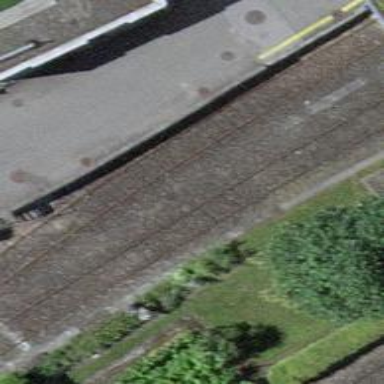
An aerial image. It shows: Single railway spur track.